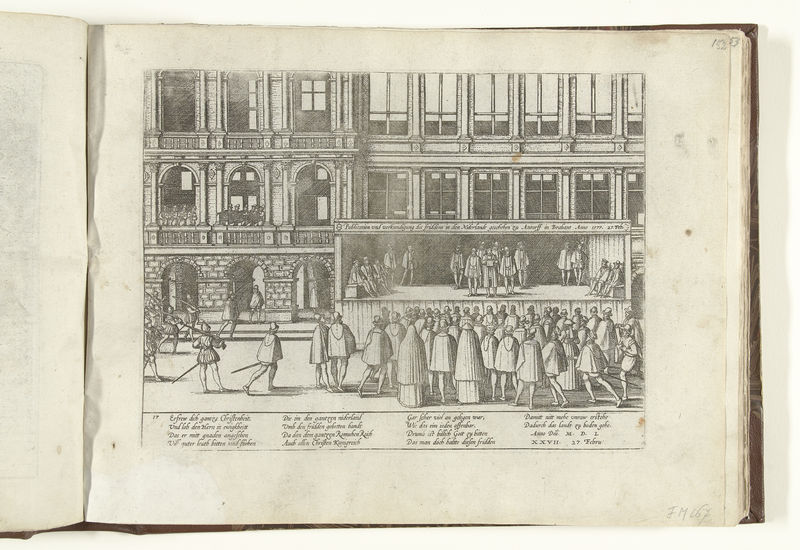
Titel: Afkondiging van het Eeuwig Edict
Künstler: Frans Hogenberg
Standort: Amsterdam
Institution: Rijksmuseum
Schlagwörter: femmes, cour, italie, maison, gravure, épée, ville, architecture, colonnes, dessin, jugement, pilastres, hommes, théâtre, immeuble, scène, foule, molière, représentation, épées, assemblée, capes, manteaux, condamné, spectateurs, acteurs, sentence